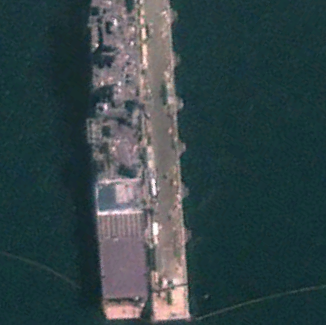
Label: combat